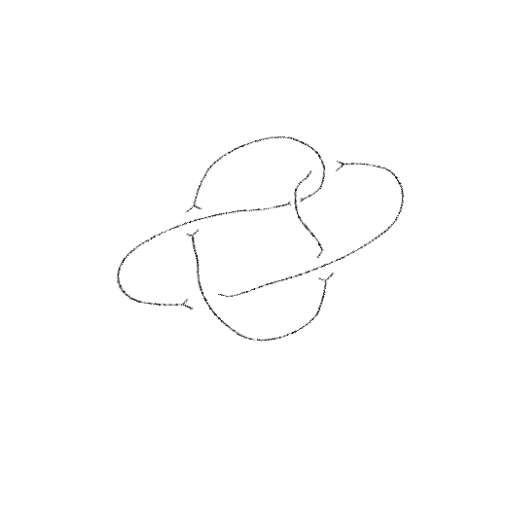
Crossing number: 5